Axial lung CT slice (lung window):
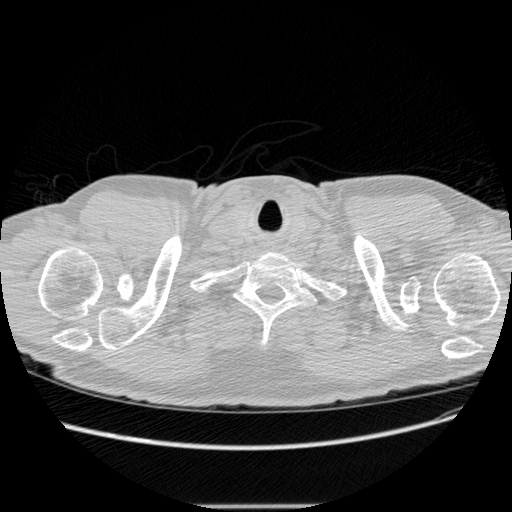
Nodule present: no